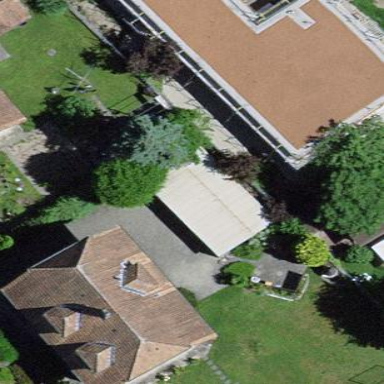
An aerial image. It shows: View of roof of building.